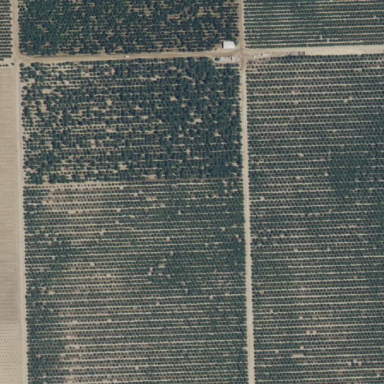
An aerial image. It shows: Orchard.